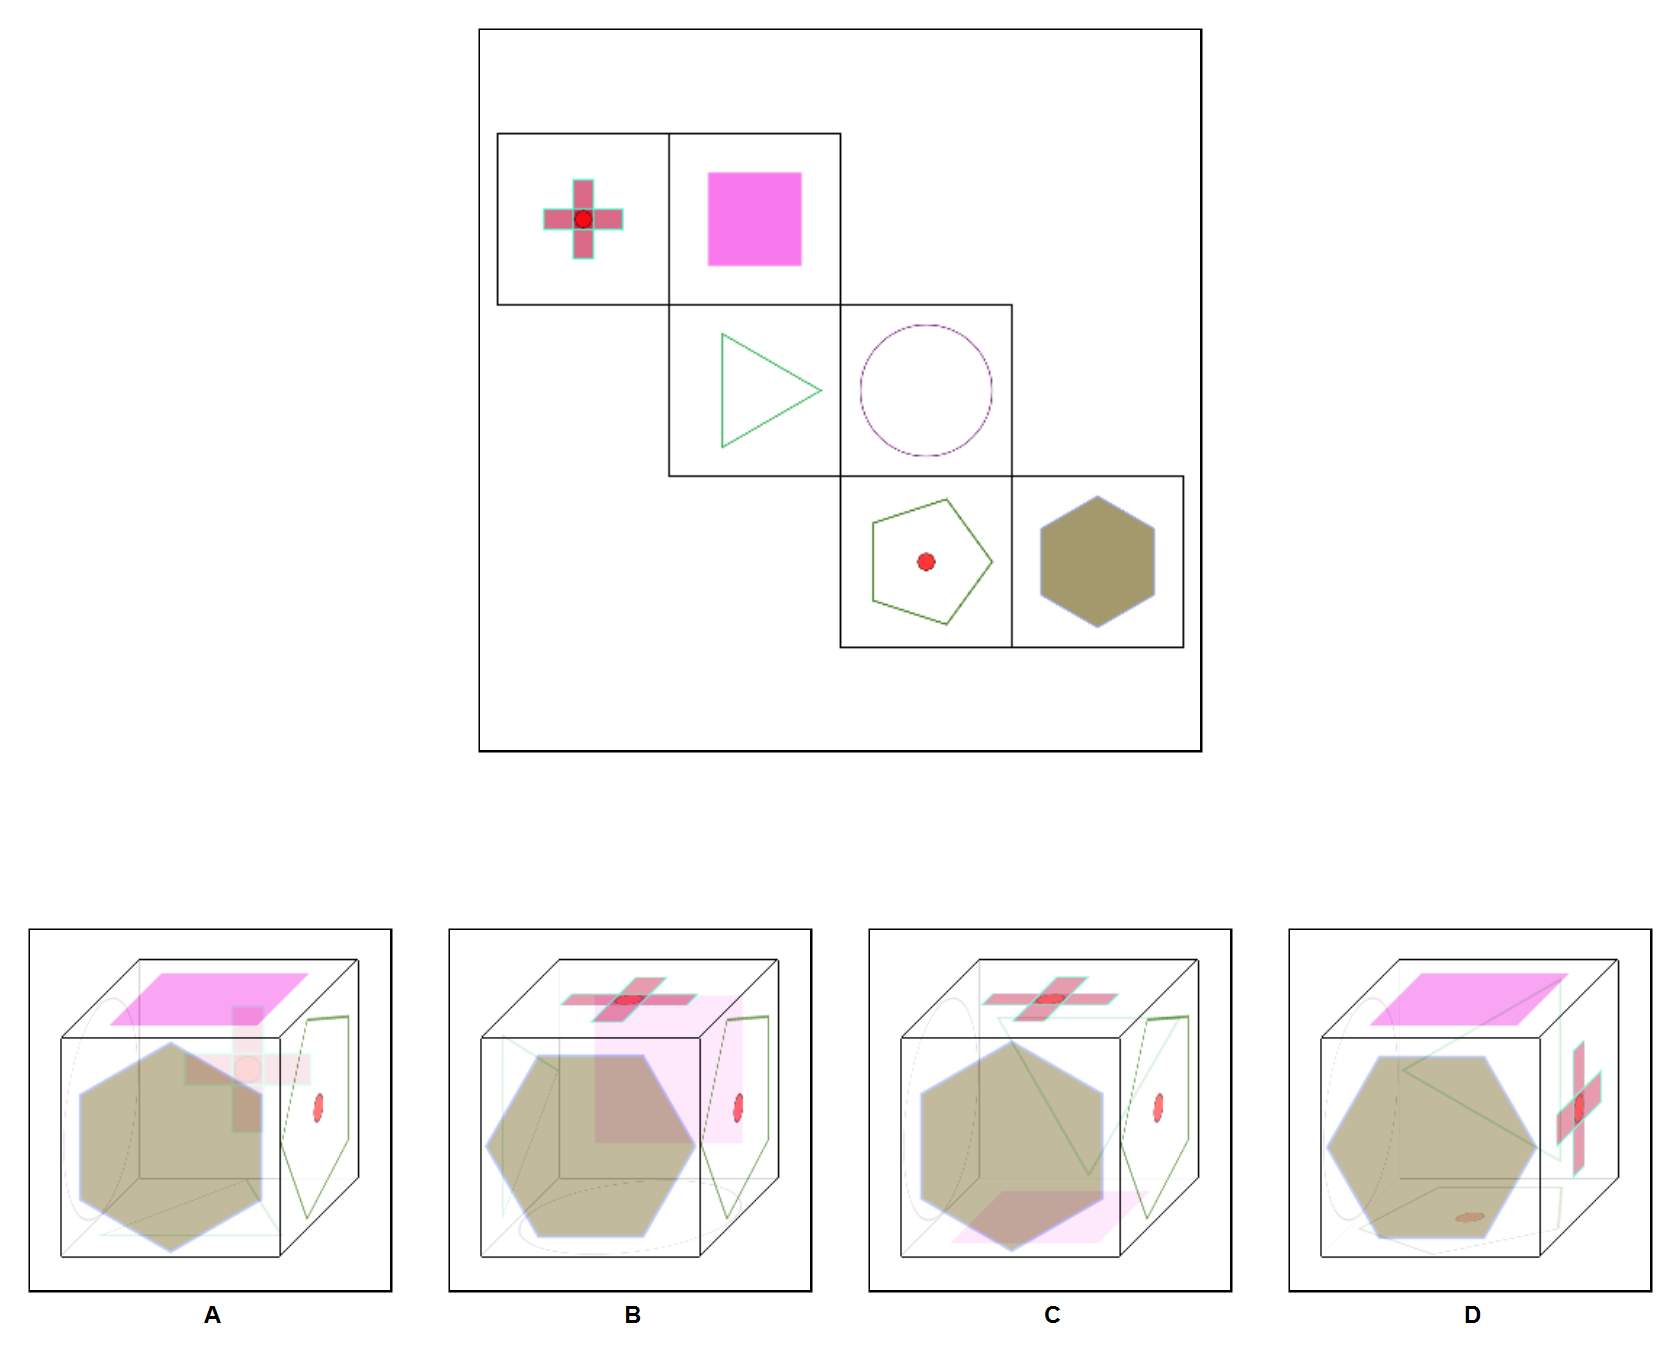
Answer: D